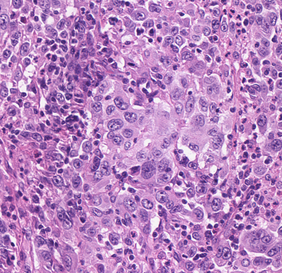
Tumor epithelial tissue: yes
Tumor-associated stroma tissue: no
Normal tissue: no